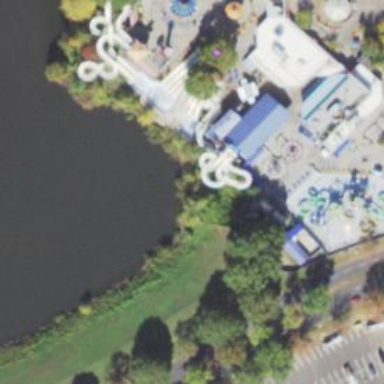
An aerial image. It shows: Water slide attraction.